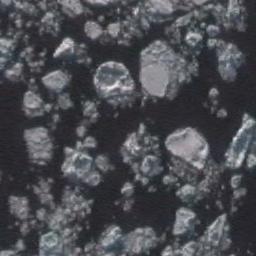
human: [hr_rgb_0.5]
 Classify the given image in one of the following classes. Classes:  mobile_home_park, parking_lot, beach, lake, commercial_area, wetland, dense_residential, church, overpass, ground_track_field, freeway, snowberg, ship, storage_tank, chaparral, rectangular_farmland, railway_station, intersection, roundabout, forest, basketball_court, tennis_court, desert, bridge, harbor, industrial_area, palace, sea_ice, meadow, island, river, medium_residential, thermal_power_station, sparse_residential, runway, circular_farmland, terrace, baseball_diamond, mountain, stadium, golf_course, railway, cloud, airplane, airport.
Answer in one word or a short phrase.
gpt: sea_ice